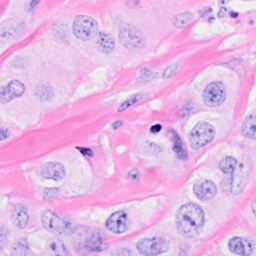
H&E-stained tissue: Breast